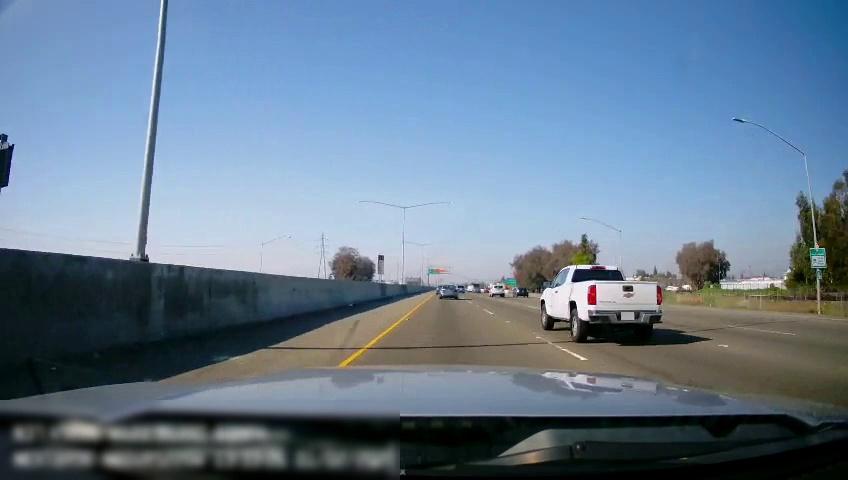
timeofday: Day
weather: Sunny
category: Drivable Space
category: Vehicles | Truck
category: Vehicles | Car
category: Vehicles | SUV
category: Vehicles | Car
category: Lanes | Alternate Lane
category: Lanes | Current Lane
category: Lanes | Current Lane
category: Lanes | Alternate Lane